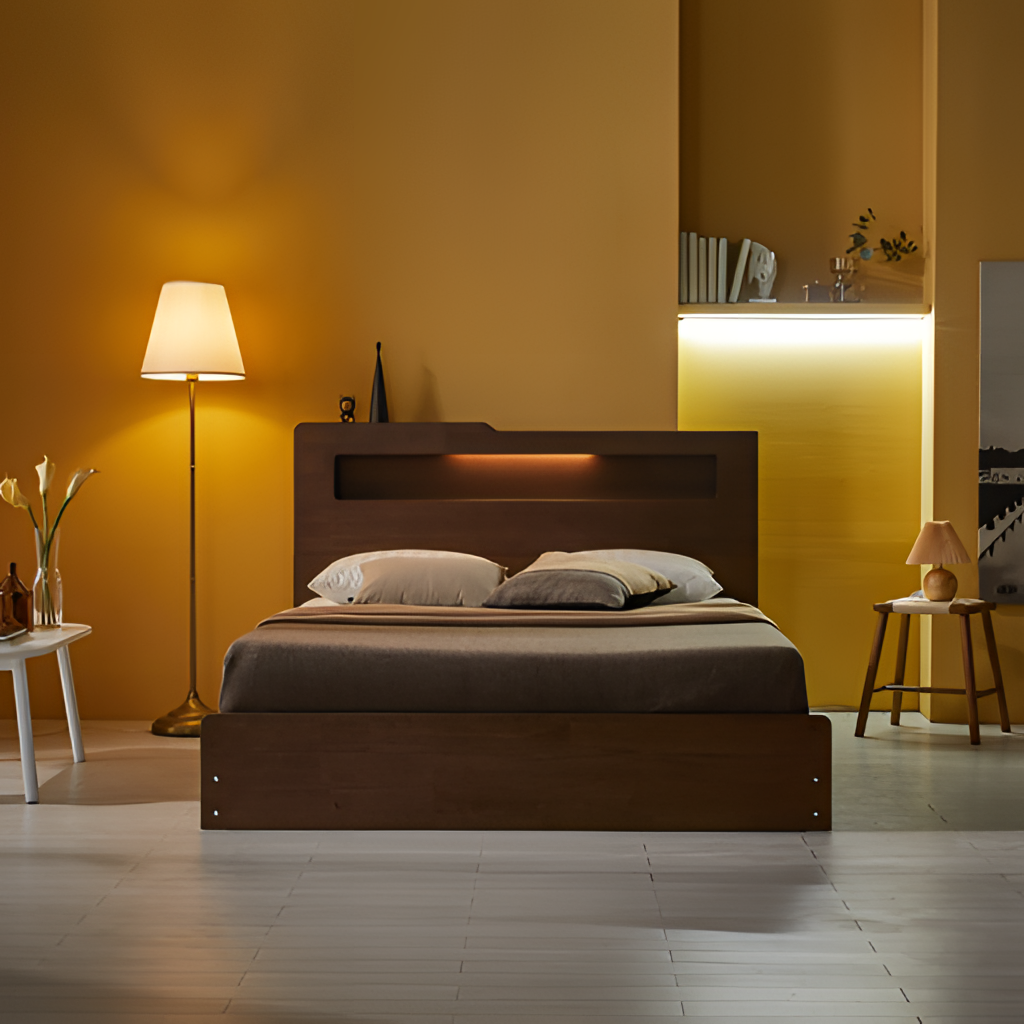
bedroom, wood backlit headboard bed, paint wallpaper, with solid pattern, white wood flooring, with plank pattern, minimalist